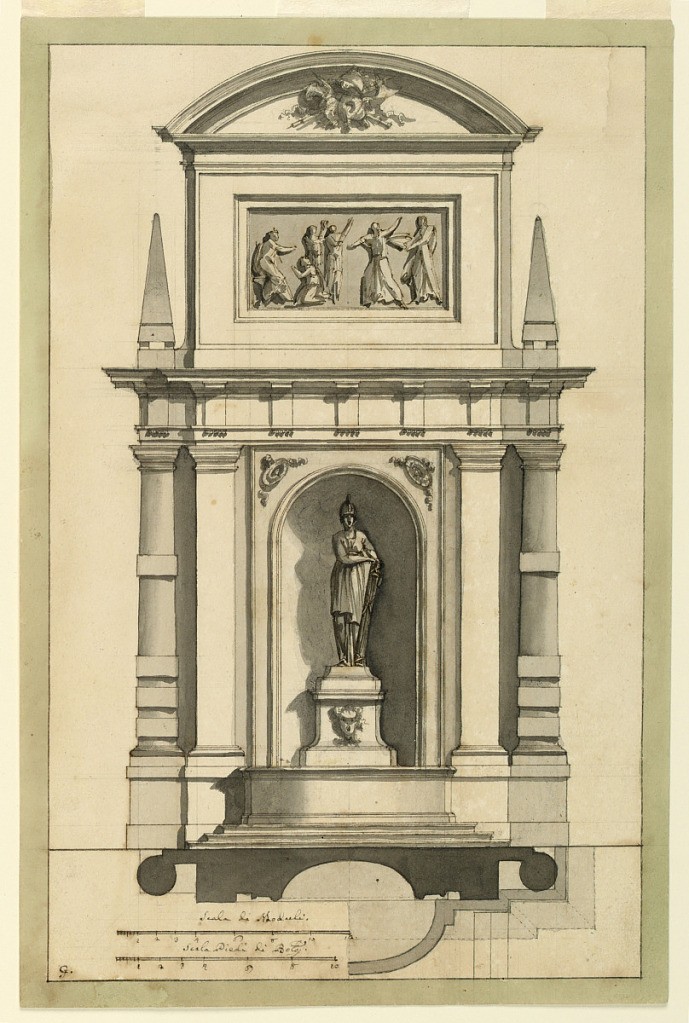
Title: Project for a Fountain
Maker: Giuseppe Jarmorini, Italian, ca. 1732 – 1816
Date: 1800–1810
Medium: Pencil, pen, ink, Chinese blackwashes. Olive water color. Paper
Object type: Drawing
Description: A woman, wearing a helmet and holding fasces with both heads standing in a niche.  Water is intended to be spit out by a female mask on the pedestal.  Basin with round parapet.  Aedicula topped by an attic showing a relief and flanked by obelisks.  Circular pediment with a trophy of arms inside, on top.  Underneath: 3/4 of the plan.  Bottom left: scale: "Scala di/Modula" and "Scala Piedi di Bolog(na)"  Monogram in left bottom corner. Framing as -5187.